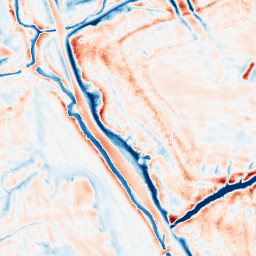
Category: edge_preserving
Decomposition family: bilateral
Decomposition parameters: d: 21
sigma_color: 50
sigma_space: 25
Upsampling method: sinc_blackman
Upsampling parameters: scale: 4
kernel_size: 16
Upsampling scale: 4